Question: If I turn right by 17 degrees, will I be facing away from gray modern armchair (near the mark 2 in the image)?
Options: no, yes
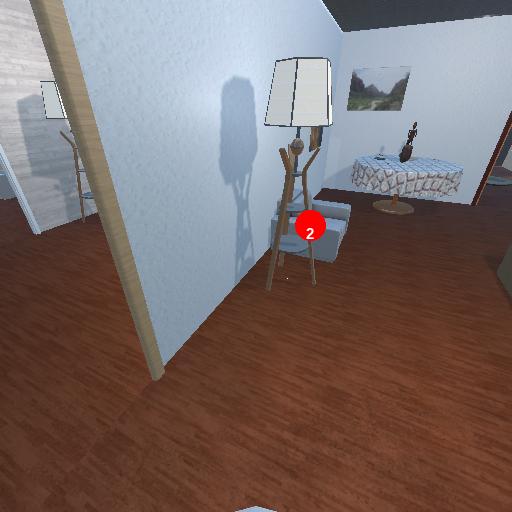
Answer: no